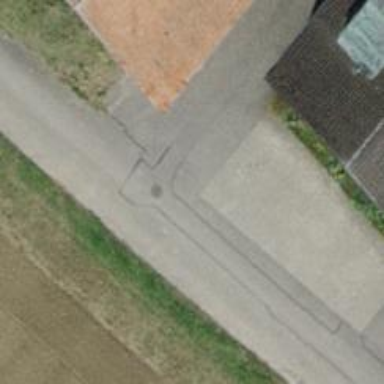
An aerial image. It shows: Asphalt road in residential area.